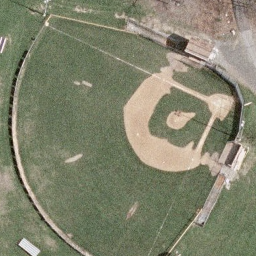
Label: baseball diamond